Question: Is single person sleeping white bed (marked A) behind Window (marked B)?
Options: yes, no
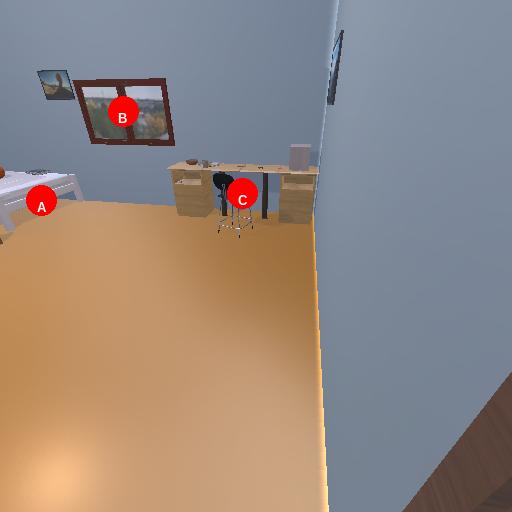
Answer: yes